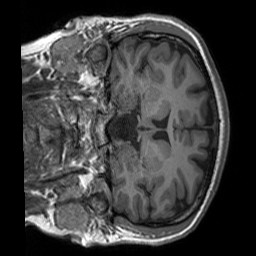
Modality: T1w
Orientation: coronal
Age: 22
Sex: female
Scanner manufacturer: siemens
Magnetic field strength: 3 T
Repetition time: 1.9 s
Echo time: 0.00252 s